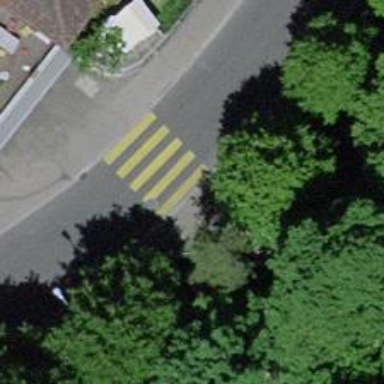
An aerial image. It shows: Kerb barrier.